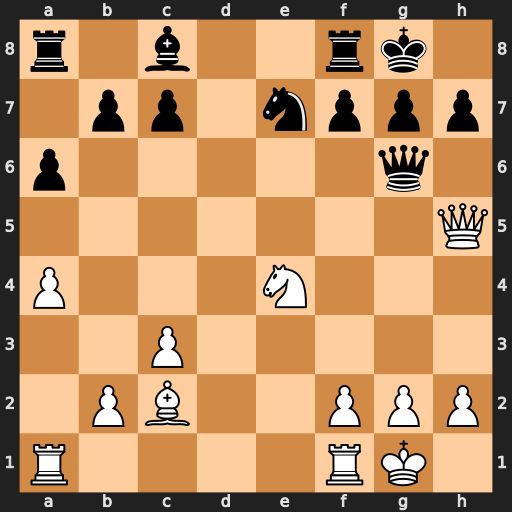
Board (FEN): r1b2rk1/1pp1nppp/p5q1/7Q/P3N3/2P5/1PB2PPP/R4RK1
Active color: w
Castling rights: -
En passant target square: -
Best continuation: Nf6+ gxf6 Bxg6